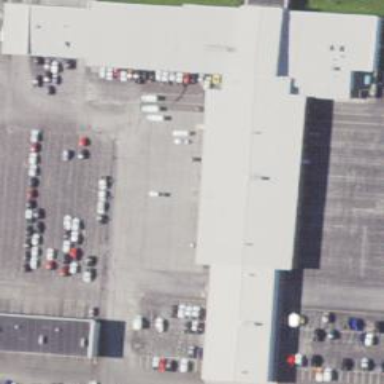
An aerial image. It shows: Building housing car shop.